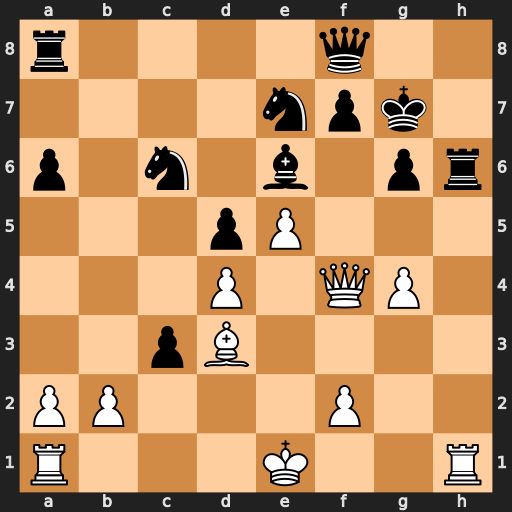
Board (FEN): r4q2/4npk1/p1n1b1pr/3pP3/3P1QP1/2pB4/PP3P2/R3K2R
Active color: w
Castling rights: KQ
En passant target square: -
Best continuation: Qxh6+ Kg8 Qh7#